Interaction volume radius: 5 \u00c5
Interaction volume height: 10 \u00c5
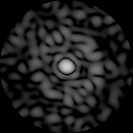
Disorder parameter: 0.8